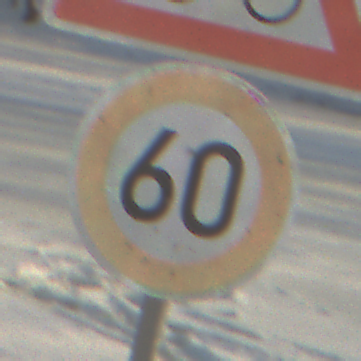
Verkehrszeichen: Geschwindigkeit60
Zusatzzeichen oben: RadverkehrLinks
Umgebung: Outdoor, Suburban
Tageszeit: MorningAfternoon
Wetter: PartlyCloudy
Licht: Natural
Jahreszeit: NotSpecified
Kontrast: HighContrast